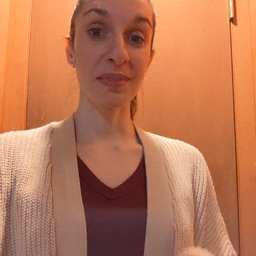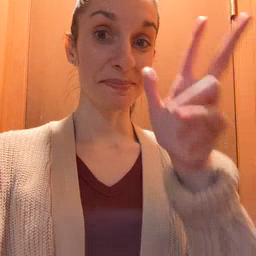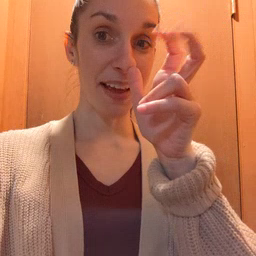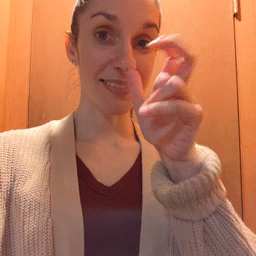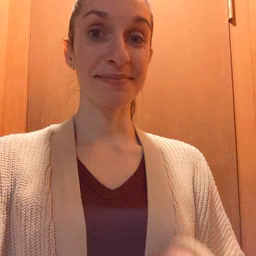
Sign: bug